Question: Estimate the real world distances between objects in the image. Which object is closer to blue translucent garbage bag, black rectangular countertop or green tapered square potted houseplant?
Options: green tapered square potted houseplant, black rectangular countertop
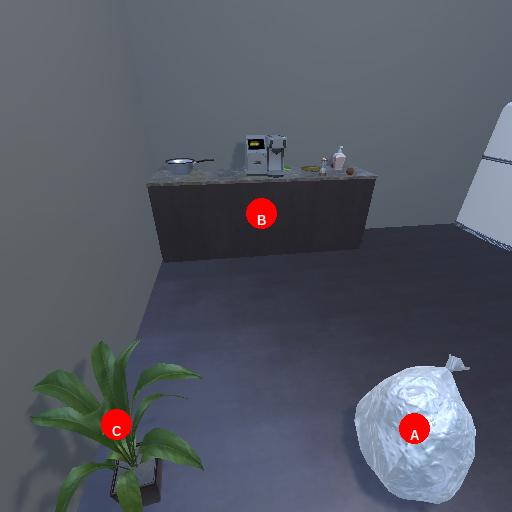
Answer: green tapered square potted houseplant